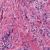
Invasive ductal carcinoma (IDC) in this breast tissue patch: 0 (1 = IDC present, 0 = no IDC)